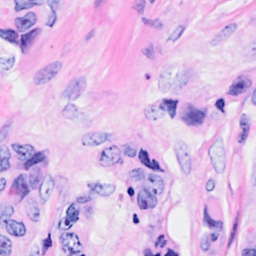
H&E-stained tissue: Breast